Question: I know of an equilateral triangle the center (cx,cy) and the radius (r) of a blue circle which circumscribed it.
If I draw a green circle of any radius (radius), assuming the circle is large enough to have this intersection, can I get the coordinates of the 6 intersection points (P1, P2, P3...)?

I'm looking for P5JS/processing but any other clue can help me...
Thank you in advance
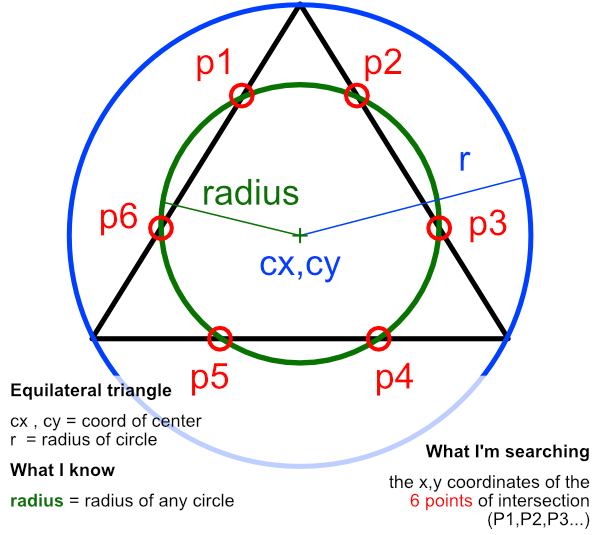
Answer: Distance from the center to top point is 'r'.
Distance from the center to the lowest triangle side is 'r/2' (median intersection point is center, they are divided in 1:2 ratio).
Horizontal distance from 'cx' to 'p4' (and p5) is (Pythagoras' theorem)
'''
dx = sqrt(radius^2 - r^2/4)
'''
So coordinates of 'p4' and 'p5' are (relative to center)
'''
p4x = dx
p4y = r/2
p5x = -dx
p5y = r/2
'''
Other points might be calculated using rotation by 120 degrees
'''
p2x = p4x*(-1/2) - p4y*(sqrt(3)/2)
p2y = p4x*(sqrt(3)/2) + p4y*(-1/2)
'''
and so on.
And finally add 'cx,cy' to get absolute coordinates